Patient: sex M, age 66
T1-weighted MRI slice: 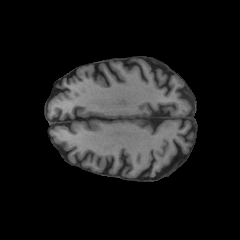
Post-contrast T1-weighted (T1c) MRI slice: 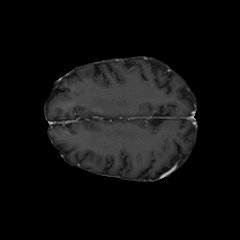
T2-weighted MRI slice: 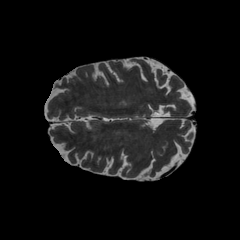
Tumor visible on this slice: no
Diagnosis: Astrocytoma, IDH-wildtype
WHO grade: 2